Question: I'm embedding a 'JFileChooser' in my program in my own frame with other custom components in the frame. Here's a design of my app as it may help visualize my issues:

If you can't tell, the lists directly under the 'JFrame' titles are 'JFileChoosers'. The way this is supposed to work is you assign shortcuts to destinations and then when you press those shortcut keys, the selected file moves to the destination.
My strategy for doing this is to assign the shortcut to a 'javax.swing.JComponent.WHEN_IN_FOCUSED_WINDOW' scope of the 'InputMap' of the entire frame.
But what's annoying is that something (I assume the 'JFileChooser') keeps on responding/absorbing key presses I don't want it to. For example, if I press 'Ctrl+C' my shortcut action doesn't get run. I've tried this with the native Look and Feel (I'm using windows 7) and the default L&F and both situations have the same problem. I think it might be trying to do a copy action of the selected file in the 'JFileChooser' because if I click on one of the buttons to force it to lose focus, all the sudden my 'Ctrl+C' command does action.
But, I'm not really sure how the 'JFileChooser' is doing this. When I call 'getKeyListeners()' on it, it returns an empty array. I've also tried clearing its input map for this key combination at all three scopes, and it still seems to be absorbing the keypress.
Can anyone give me some sample code that makes the 'JFileChooser' ignore 'Ctrl+C'? Also, it'd be helpful if someone could tell me how to debug problems like this in the future.
---
Here is some code of what I've tried so far. You can also use this to try to test this on your own, since this code compiles and runs, as-is:
'''
package com.sandbox;
import javax.swing.*;
import java.awt.event.ActionEvent;
public class Sandbox {
public static void main(String[] args) {
JFrame frame = new JFrame();
JPanel panel = new JPanel();
panel.getInputMap(JComponent.WHEN_IN_FOCUSED_WINDOW).put(KeyStroke.getKeyStroke("control C"), "println");
panel.getActionMap().put("println", new AbstractAction() {
public void actionPerformed(ActionEvent e) {
System.out.println("The JPanel action was performed!");
}
});
panel.add(buildFileChooser()); //if you comment out this line, Ctrl+C does a println, otherwise my action is ignored.
frame.setContentPane(panel);
frame.setDefaultCloseOperation(WindowConstants.EXIT_ON_CLOSE);
frame.pack();
frame.setVisible(true);
}
private static JFileChooser buildFileChooser() {
JFileChooser fileChooser = new JFileChooser();
fileChooser.getActionMap().clear(); //I've tried lots of ideas like this, but the JFileChooser still responds to Ctrl+C
return fileChooser;
}
}
'''
---
: I've gone as far as to recursively clear the inputMaps and remove the keyListeners of the JFileChooser and all of its child components and the JFileChooser swallows my Ctrl+C command. Here's the code I've used to do this (I passed my JFileChooser into this):
'''
private static void removeKeyboardReactors(JComponent root) {
System.out.println("I'm going to clear the inputMap of: " + root);
root.getInputMap(JComponent.WHEN_IN_FOCUSED_WINDOW).clear();
root.getInputMap(JComponent.WHEN_ANCESTOR_OF_FOCUSED_COMPONENT).clear();
root.getInputMap(JComponent.WHEN_FOCUSED).clear();
root.getActionMap().clear();
if (root.getRootPane() != null) {
removeKeyboardReactors(root.getRootPane());
}
for (KeyListener keyListener : root.getKeyListeners()) {
root.removeKeyListener(keyListener);
}
for (Component component : root.getComponents()) {
if (component instanceof JComponent) {
removeKeyboardReactors((JComponent) component);
} else if (component instanceof Container) {
Container container = (Container) component;
for (Component containerComponent : container.getComponents()) {
if (containerComponent instanceof JComponent) {
removeKeyboardReactors((JComponent) containerComponent);
} else {
System.out.println("This Container Component was not a JComponent: " + containerComponent);
}
}
} else {
System.out.println("This was not a JComponent: " + component);
}
}
}
'''
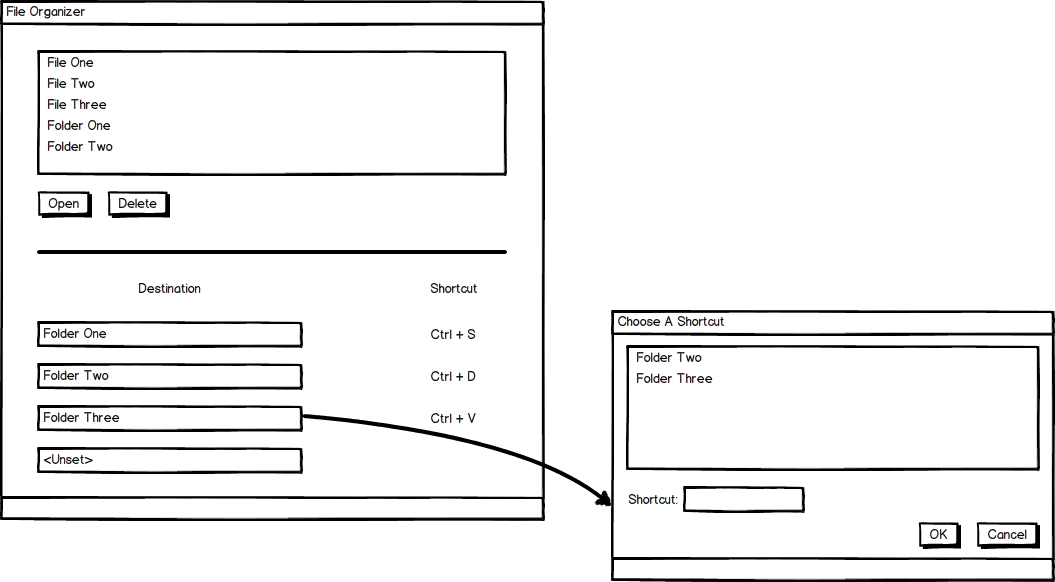
Answer: > the details view will still have a populated inputmap
I suspect the difference between the details view and the list view is that one uses a JTable the other a JList. So I would guess you only need to remove the bindings from the JTable of the details view.
This can be done without creating the details panel:
'''
InputMap im = (InputMap)UIManager.get("Table.ancestorInputMap");
KeyStroke ctrlC = KeyStroke.getKeyStroke("control C");
//im.put(ctrlC, "none");
im.remove(ctrlC);
'''
Again, it should be noted that this solution (along with the solution you currently have) will remove the default Ctrl+C functionality for all components, not just the ones instantiated for the JFileChooser.
Edit:
> Shouldn't it only be removing it from the ones I remove it from?
Your code uses the getParent() method to get the InputMap that contains the binding. This InputMap is shared by all instances of a component. A component will only have unique bindings when you use:
'''
component.getInputMap(...).put(...);
'''
That is, the binding is added to the components InputMap, not its parents InputMap.
> How did you know you could do this and this is the right thing to do
See <URL>. This list the defaults for the given LAF. I don't know if this is the right thing to do. As far as I know the effect is the same as the code you use now. This is just another way or removing a binding from an InputMap without needing an actual component to access the parents InputMap.
Second edit:
Some simple code to show the InputMaps are the same:
'''
public static void main(String[] args)
{
JButton first = new JButton("button");
System.out.println(first.getInputMap().getParent());
InputMap im = (InputMap) UIManager.get("Button.focusInputMap");
System.out.println(im);
}
'''